Question: I have implemented inside a it is working properly but Drawer menu list view not displaying properly with the action bar it will display below the ViewPager tabs.Hope following figure will give you an idea.
And i am using library.

Activity OnCreate():
'''
setContentView(R.layout.activity_layout);
mDrawerLayout = (DrawerLayout) findViewById(R.id.drawer_layout);
mDrawerList = (ListView) findViewById(R.id.left_drawer);
mLinearLayout = (LinearLayout)findViewById(R.id.ll_viewpager_layout);
// set a custom shadow that overlays the main content when the drawer opens
mDrawerLayout.setDrawerShadow(R.drawable.drawer_shadow, GravityCompat.START);
// set up the drawer's list view with items and click listener
mDrawerList.setOnItemClickListener(new DrawerItemClickListener());
mDrawerToggle = new ActionBarDrawerToggle(
this, /* host Activity */
mDrawerLayout, /* DrawerLayout object */
R.drawable.ic_drawer, /* nav drawer image to replace 'Up' caret */
R.string.app_name, /* "open drawer" description for accessibility */
R.string.app_you /* "close drawer" description for accessibility */
) {
public void onDrawerClosed(View view) {
}
public void onDrawerOpened(View drawerView) {
}
};
mDrawerLayout.setDrawerListener(mDrawerToggle);
invalidateMenuItems();
mViewPager = new ViewPager(this);
mViewPager.setOnPageChangeListener(this);
mViewPager.setId(1);
mViewPager.setOffscreenPageLimit(7);
mLinearLayout.addView(mViewPager);
mTabsAdapter = new TabsAdapter(this, mViewPager,mActionBar);
mTabsAdapter.addTab(mActionBar.newTab().setText("Fragment"),Fragment.class, null);
mTabsAdapter.addTab(mActionBar.newTab().setText("Fragment"),Fragment.class, null);
mTabsAdapter.addTab(mActionBar.newTab().setText("Fragment"),Fragment.class, null);
mTabsAdapter.addTab(mActionBar.newTab().setText("Fragment"),Fragment.class, null);
'''
Activity Layout xml:
'''
<?xml version="1.0" encoding="utf-8"?>
<android.support.v4.widget.DrawerLayout
xmlns:android="http://schemas.android.com/apk/res/android"
android:id="@+id/drawer_layout"
android:layout_width="match_parent"
android:layout_height="match_parent"
android:orientation="vertical" >
<LinearLayout
android:id="@+id/ll_dashboard_viewpager"
android:layout_width="match_parent"
android:layout_height="match_parent"
android:orientation="vertical" />
<ListView
android:id="@+id/left_drawer"
android:layout_width="200dip"
android:layout_height="match_parent"
android:layout_gravity="start"
android:background="@color/abs__background_holo_light"
android:cacheColorHint="#<PHONE>"
android:choiceMode="singleChoice"
android:dividerHeight="1dip" />
</android.support.v4.widget.DrawerLayout>
'''
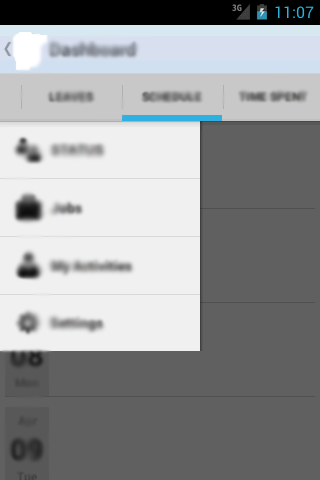
Answer: It's the drawer's behavior with tabs. You can't change it.
Find some official information in this answer: <URL>
And workarounds in this answer: <URL>
I would consider using this great library: <URL>